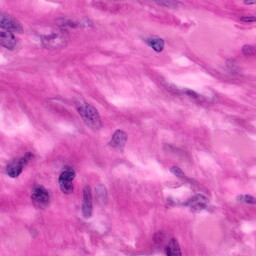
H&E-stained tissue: Pancreatic